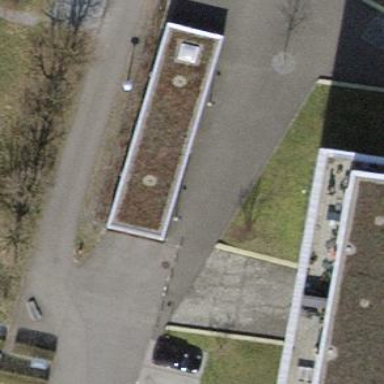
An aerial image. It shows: Group of garages.